Question: I am using <URL> for Android.
I set the response using the following code:
'''
HttpResponse getResponse = new BasicHttpResponse(HttpVersion.HTTP_1_1, 404, "Not Found");
getResponse.setEntity(new StringEntity(new String("The requested resource " + target + " could not be found due to mismatch!!")));
conn.sendResponseHeader(getResponse);
conn.sendResponseEntity(getResponse);
'''
My response in Mozilla Poster or browser has the header 404 and the response body as:
'''
The requested resource could not be found due to mismatch!!HTTP/1.1 200 OK
'''
How can I get only the HTTP body String? Why am I getting HTTP/1.1 200 OK in response. I dont set this in my code. Any help is appreciated.

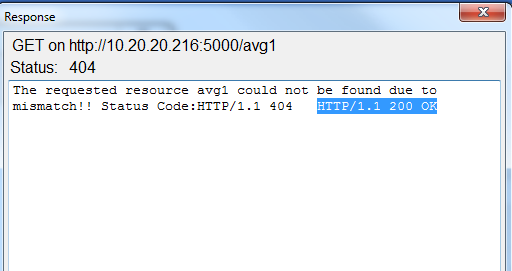
Answer: there was a problem in my defined handle() method. I was creating a new HttpResponse for each request instead of using the response passed in the
'''
public void handle(HttpRequest request, HttpResponse response, HttpContext context)
'''